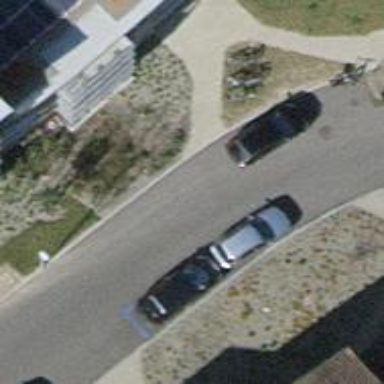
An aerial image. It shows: Parking lane area.